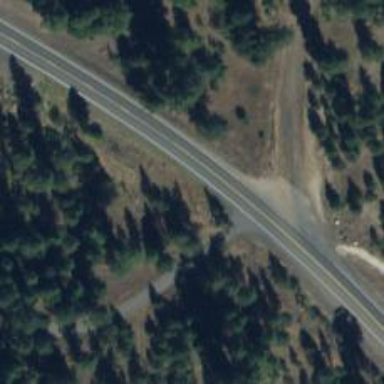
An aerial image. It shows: Trunk highway.